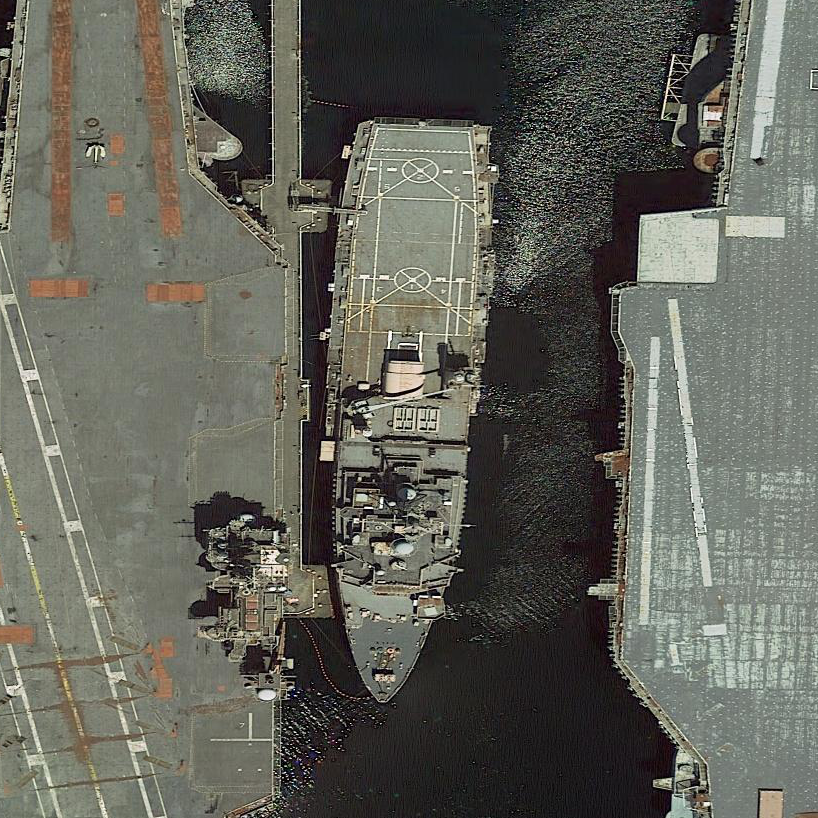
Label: combat